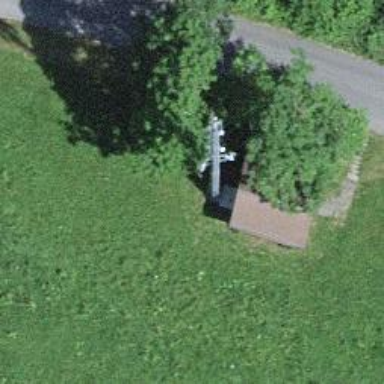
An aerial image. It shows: Mast structure.